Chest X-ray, PA view. Patient: 59 years old, sex F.
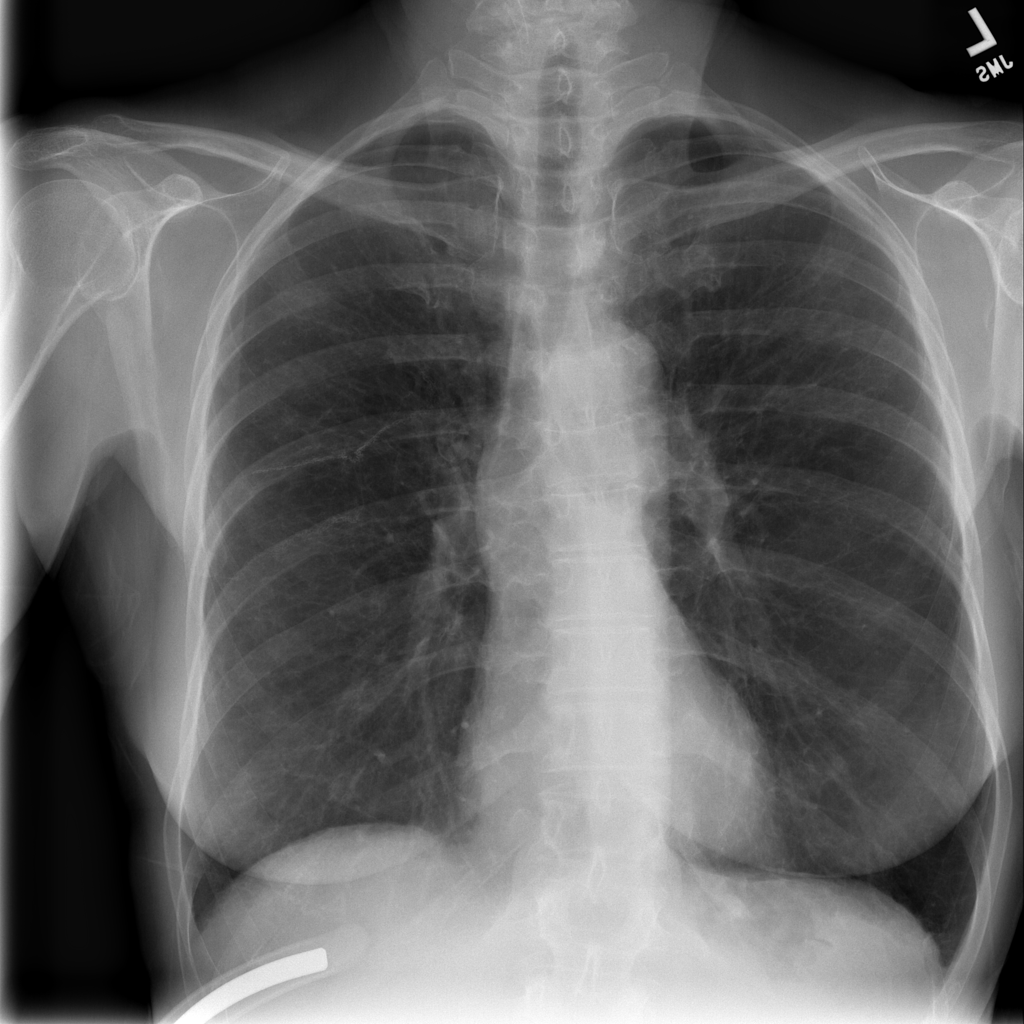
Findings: No Finding